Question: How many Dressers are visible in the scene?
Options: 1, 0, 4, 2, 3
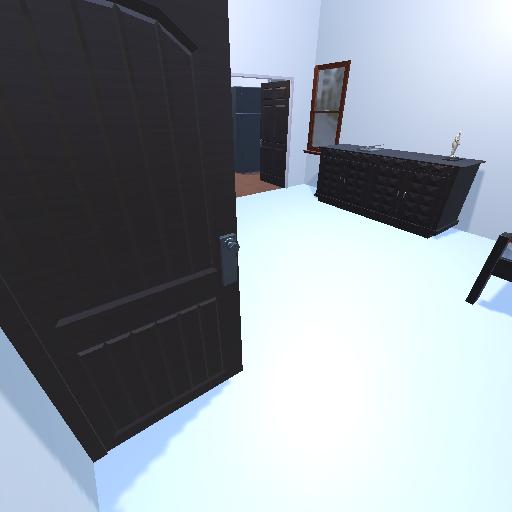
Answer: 1